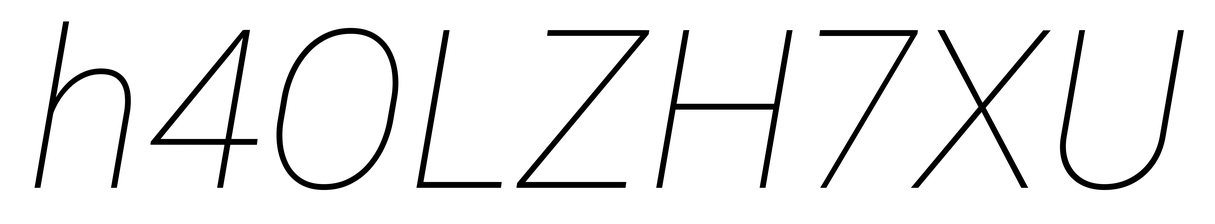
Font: Roboto-Italic_Thin_Italic